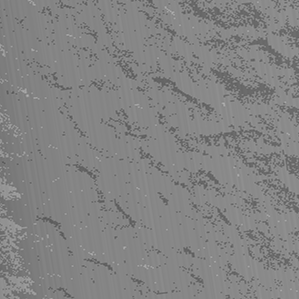
Label: frost